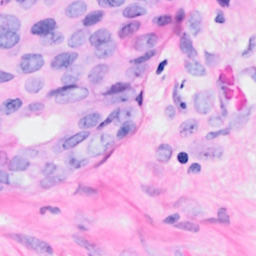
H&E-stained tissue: Breast